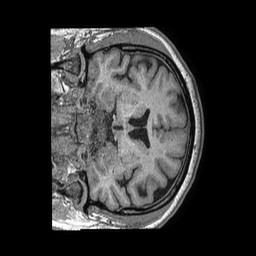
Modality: T1w
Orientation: coronal
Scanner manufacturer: philips
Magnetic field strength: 1.5 T
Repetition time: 0.007511 s
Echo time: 0.00342 s